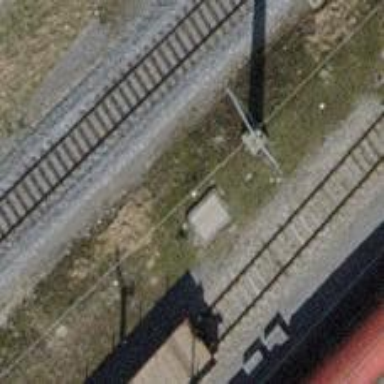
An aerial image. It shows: Power pole.